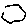
Label: hexagon